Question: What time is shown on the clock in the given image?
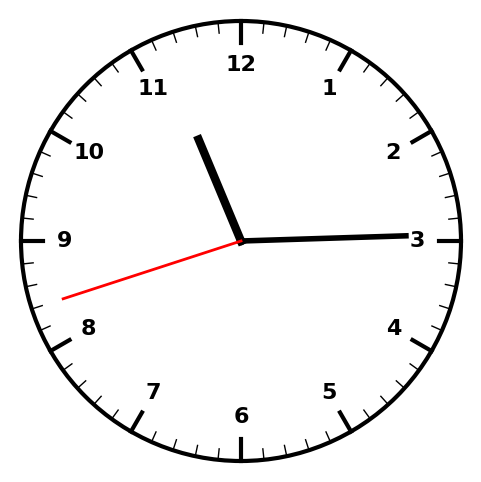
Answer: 11:14:42